Question: I'm working on a custom 'UIPickerView' that will show times. I need them to match what the website shows below.
The time will start at 'x' but for now that is midnight (it can be anytime). It will then increment intervals of 'i'. For the below image 'i = 7'.
The problem I am running into is when I change the hour, for example , the minutes will need to change as well so that the user can only pick a minute for that hour, that is in increments of 'i', but I'm not sure the correct algorithm to run.
For now I am using '60 % i == 0' then use the 'UIDatePicker' and setting 'minuteInterval' to 'i', but if '60 % i != 0' that is where I need to use this customer picker.
Can anyone help me with an algorithm that would provide me the number of rows for the , and as well populate the hours and minutes based on the interval?

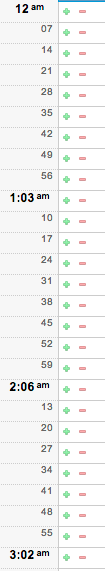
Answer: I can't tell you anything about objective-c, or ios, or uipickerview... For the algorithm. Here is some pseudo code in no language in particular:
'''
i = 7 // this is i in your example
offset=420 // This is where you could say you want
// to start at 7:00 (420 minutes after midnight)
// you could use any number here obviously.
counter = offset
while (counter<1440+offset){
counter = counter+i
minutes = counter%60
hours = counter/60 // Use integer division
}
'''
The modulous gives you your minutes every time by giving you the remainder.. So in your example minutes would go from 56 => 63 => 3 which is what you want.
if you just want to know what the minutes and hours will be for a given interval (suppose the intervals go from 0 to 206 (there are 206 7 minute intervals in a day) then you would do the following:
'''
minutes = (i*intervalNum) % 60
hours = (i*intervalNum) / 60 // Integer division!
'''
If you need the number of intervals in a time period you could do the following:
'''
keep a hashmap (again I don't know how objective-c handles these) that maps an hour to a list of the minutes that mark intervals. In your example you could have a hashmap that looks like:
{0 => (0,7,14,21,28,35,42,49,56),
1 => (3,10,17,24,31,38,45,52,59),
2 => (6,13,20,27,34,41,48,55),
...
}
'''
You would build this map during the first round through. To get the number of intervals in the 2-3 timeslot just return map[2].length (or whatever its equivalent).
Obviously this is one of MANY ways to do this and one would need much more context to go into any further detail.
Good Luck